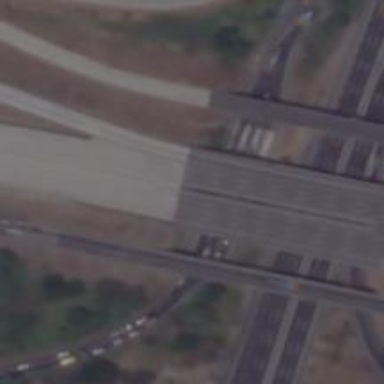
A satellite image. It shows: Motorway bridge.